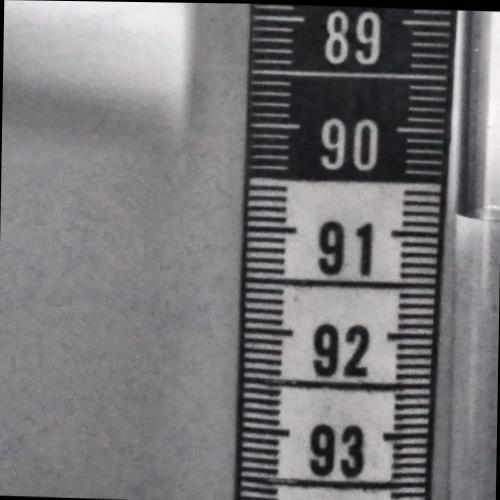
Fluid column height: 90.8 cm